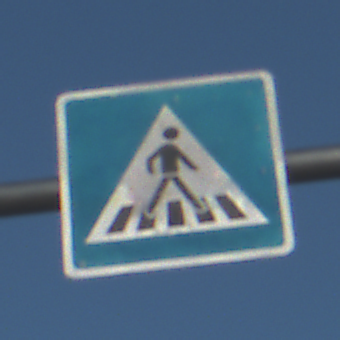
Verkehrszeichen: FussgaengerueberwegLinks
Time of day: MorningAfternoon
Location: Outdoor (RoadRail)
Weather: Clear
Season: NotSpecified
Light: Natural